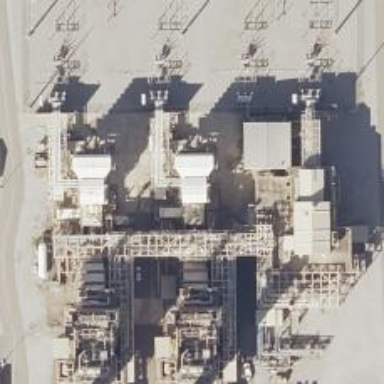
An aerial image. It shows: Gas turbine generator powered by gas.